Frequency: 50000
Velocity: 0,155
Power: 47,5
Pulse duration: 0,0000001
Pass count: 1
Magnification: 10
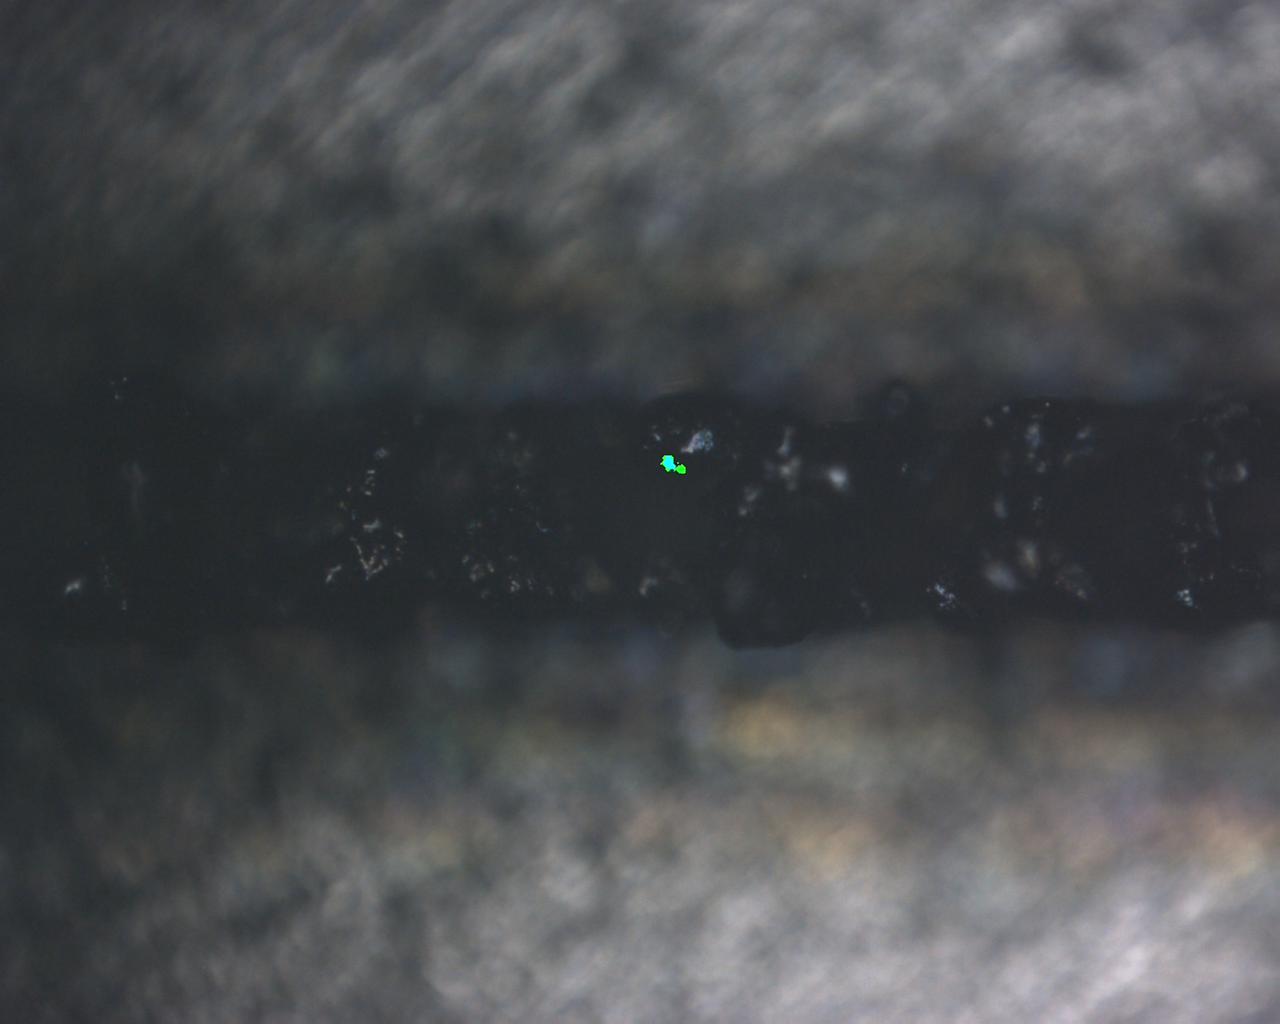
Measured width: 150.2829
Other width: 94.331